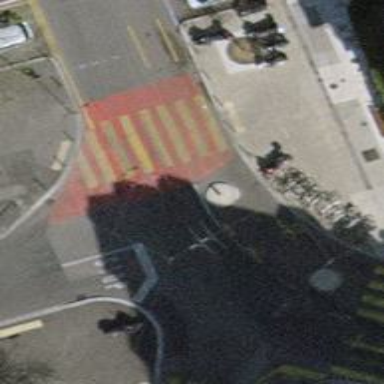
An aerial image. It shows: Uncontrolled zebra crossing on the road.